Field crop: maize
Growth stage: 1
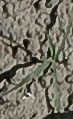
Species: sorghum